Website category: auto
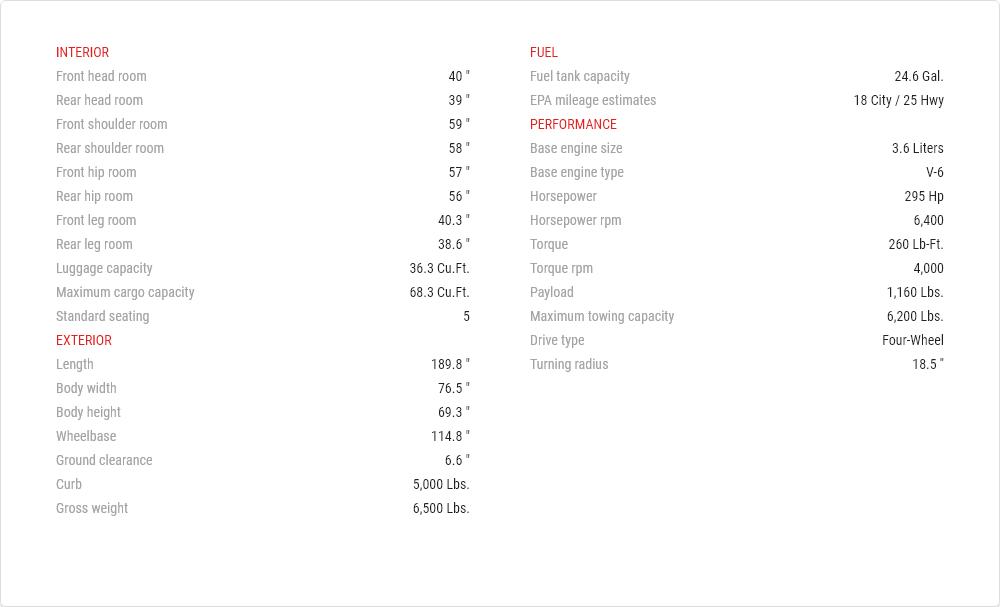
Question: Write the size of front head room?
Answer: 40 "

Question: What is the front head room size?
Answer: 40 "

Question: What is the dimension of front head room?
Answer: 40 "

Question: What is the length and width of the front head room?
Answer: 40 "

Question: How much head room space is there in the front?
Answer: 40 "

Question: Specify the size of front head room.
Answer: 40 "

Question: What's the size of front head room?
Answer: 40 "

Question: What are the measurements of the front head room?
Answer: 40 "

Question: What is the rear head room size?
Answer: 39 "

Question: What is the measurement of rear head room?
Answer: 39 "

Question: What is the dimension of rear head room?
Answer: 39 "

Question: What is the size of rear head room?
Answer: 39 "

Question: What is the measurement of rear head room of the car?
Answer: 39 "

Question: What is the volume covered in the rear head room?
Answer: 39 "

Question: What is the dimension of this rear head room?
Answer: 39 "

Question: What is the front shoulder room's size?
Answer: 59 "

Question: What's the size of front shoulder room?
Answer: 59 "

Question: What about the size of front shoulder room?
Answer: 59 "

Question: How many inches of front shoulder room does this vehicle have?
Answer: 59 "

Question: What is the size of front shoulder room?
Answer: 59 "

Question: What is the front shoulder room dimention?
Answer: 59 "

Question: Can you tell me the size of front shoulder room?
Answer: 59 "

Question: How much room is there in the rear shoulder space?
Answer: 58 "

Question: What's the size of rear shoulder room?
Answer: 58 "

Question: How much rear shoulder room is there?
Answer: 58 "

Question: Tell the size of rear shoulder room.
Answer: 58 "

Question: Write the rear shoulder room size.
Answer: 58 "

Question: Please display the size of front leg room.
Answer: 40.3 "

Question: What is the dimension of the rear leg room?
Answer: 38.6 "

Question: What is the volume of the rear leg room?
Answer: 38.6 "

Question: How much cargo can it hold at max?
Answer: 36.3 cu.ft.

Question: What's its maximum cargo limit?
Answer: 36.3 cu.ft.

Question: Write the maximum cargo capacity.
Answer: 36.3 cu.ft.

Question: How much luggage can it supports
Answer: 36.3 cu.ft.

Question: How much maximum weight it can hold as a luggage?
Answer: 36.3 cu.ft.

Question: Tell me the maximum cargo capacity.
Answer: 36.3 cu.ft.

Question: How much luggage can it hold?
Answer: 36.3 cu.ft.

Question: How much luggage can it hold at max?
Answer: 36.3 cu.ft.

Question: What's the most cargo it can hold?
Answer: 36.3 cu.ft.

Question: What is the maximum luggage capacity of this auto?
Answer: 36.3 cu.ft.

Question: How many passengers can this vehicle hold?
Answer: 5

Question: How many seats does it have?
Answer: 5

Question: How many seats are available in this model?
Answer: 5

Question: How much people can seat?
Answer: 5

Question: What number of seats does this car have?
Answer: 5

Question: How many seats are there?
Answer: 5

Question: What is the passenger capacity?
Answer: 5

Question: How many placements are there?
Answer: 5

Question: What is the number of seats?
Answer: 5

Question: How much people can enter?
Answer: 5

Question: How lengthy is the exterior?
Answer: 189.8 "

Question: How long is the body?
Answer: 189.8 "

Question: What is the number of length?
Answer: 189.8 "

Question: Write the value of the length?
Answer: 189.8 "

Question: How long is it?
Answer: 189.8 "

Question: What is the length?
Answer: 189.8 "

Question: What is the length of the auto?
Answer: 189.8 "

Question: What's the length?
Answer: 189.8 "

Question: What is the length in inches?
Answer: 189.8 "

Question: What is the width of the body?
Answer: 76.5 "

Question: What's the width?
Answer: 76.5 "

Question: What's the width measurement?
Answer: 76.5 "

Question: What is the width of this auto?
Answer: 76.5 "

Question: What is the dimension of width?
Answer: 76.5 "